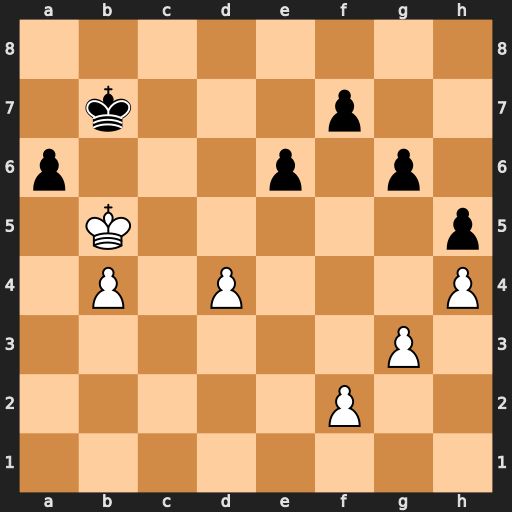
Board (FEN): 8/1k3p2/p3p1p1/1K5p/1P1P3P/6P1/5P2/8
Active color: w
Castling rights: -
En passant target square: -
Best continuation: Kc5 Kc7 f3